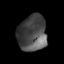
Tissue: skin
Cell type: Fibroblasts
Senescence score: 0.83
Nuclear area (px): 1020
Mean DAPI intensity: 75.283